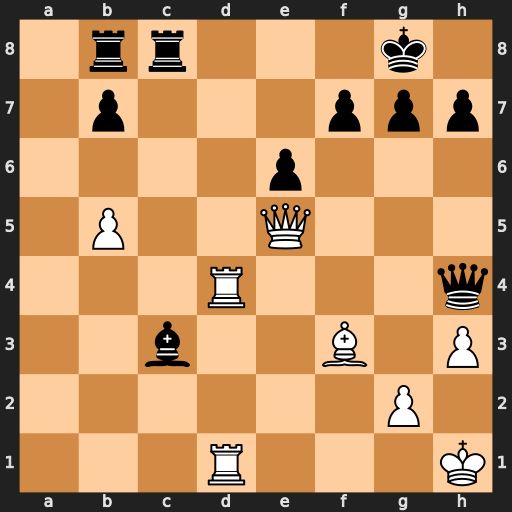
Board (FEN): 1rr3k1/1p3ppp/4p3/1P2Q3/3R3q/2b2B1P/6P1/3R3K
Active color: w
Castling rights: -
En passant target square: -
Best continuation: Qxb8 Rxb8 Rxh4